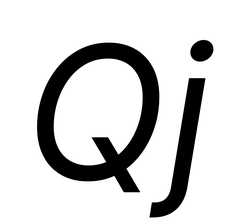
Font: Inter-Italic_Italic